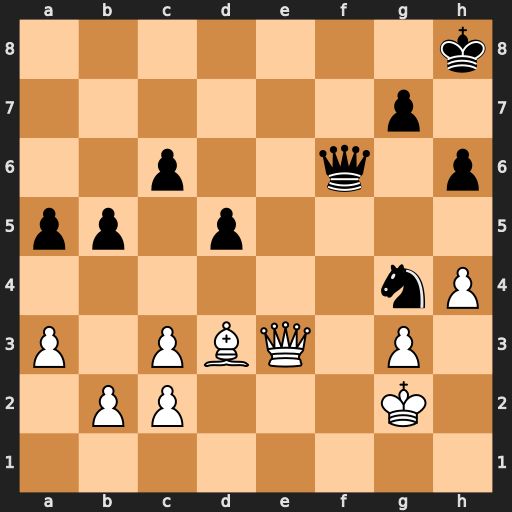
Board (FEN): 7k/6p1/2p2q1p/pp1p4/6nP/P1PBQ1P1/1PP3K1/8
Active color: w
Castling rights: -
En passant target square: -
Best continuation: Qe8+ Qf8 Qxf8#